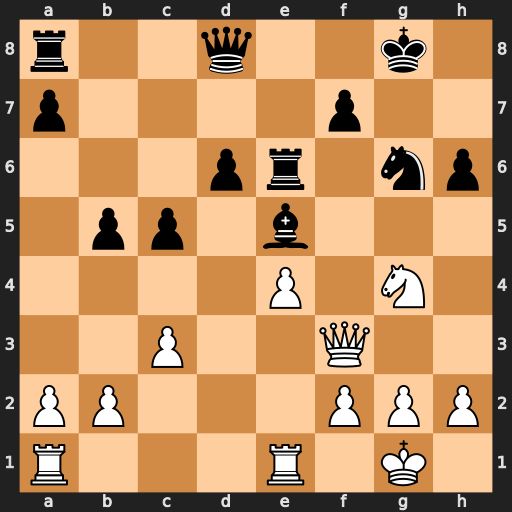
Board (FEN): r2q2k1/p4p2/3pr1np/1pp1b3/4P1N1/2P2Q2/PP3PPP/R3R1K1
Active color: w
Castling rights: -
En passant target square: -
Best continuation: Nxh6+ Kh7 Qxf7+ Kxh6 Qxe6